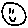
Label: smiley face